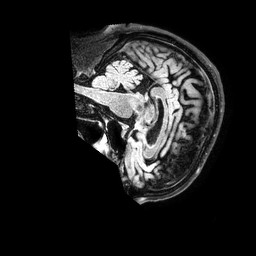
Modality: FLAIR
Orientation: sagittal
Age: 74
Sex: male
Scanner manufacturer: philips
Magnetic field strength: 3 T
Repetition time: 4.8 s
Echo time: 0.2825 s